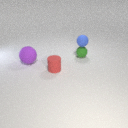
large purple rubber sphere behind small red rubber cylinder